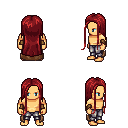
a pixel art fantasy rpg character, male body template, human, tanned skin, brown cape, metal pants, brunette extra-long hairstyle, leather bracers, four views (front, back, left, right), 2x2 character sprite sheet, small pixel art, hard edges, no anti-aliasing